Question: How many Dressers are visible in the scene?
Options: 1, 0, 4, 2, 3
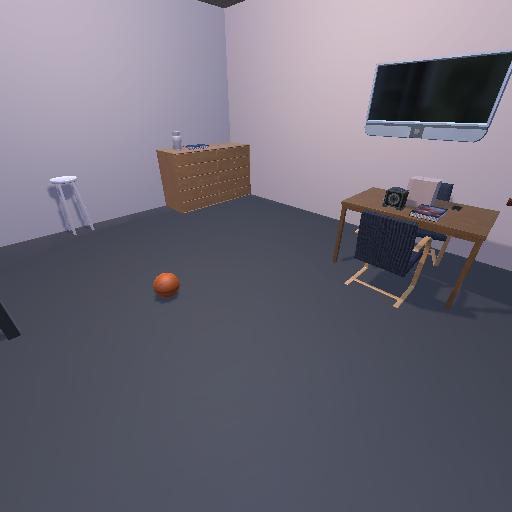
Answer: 1